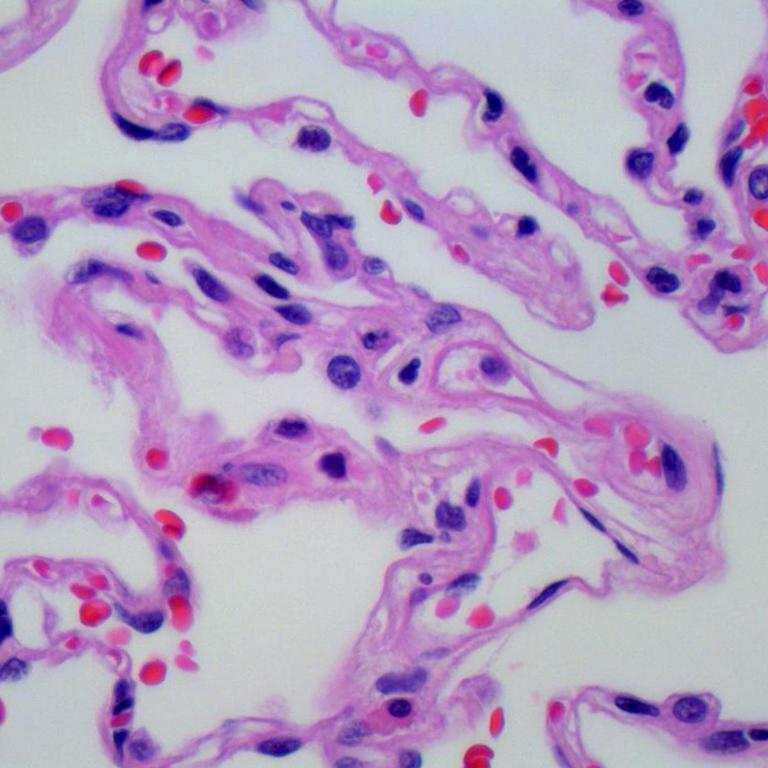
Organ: lung
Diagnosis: benign